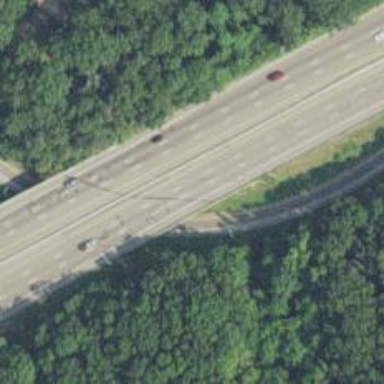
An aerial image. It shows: Motorway bridge with asphalt surface.